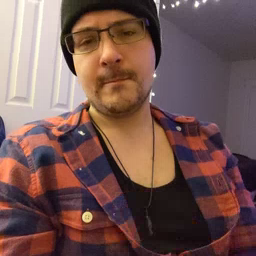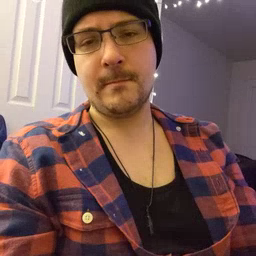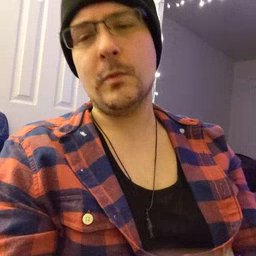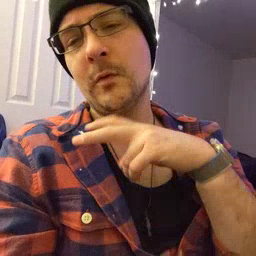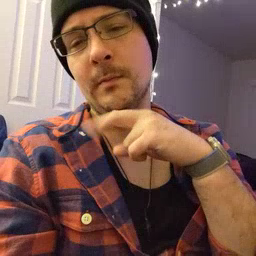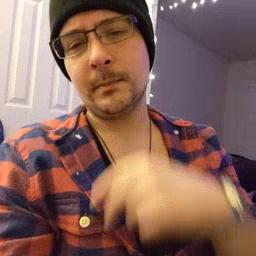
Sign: frog